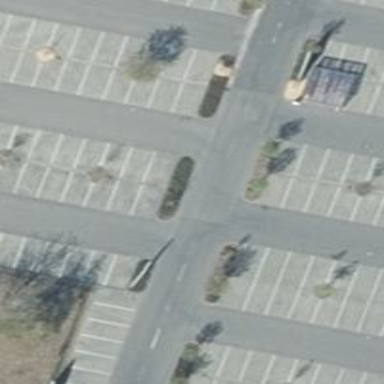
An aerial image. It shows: Paved parking aisle used as service road.